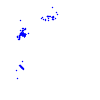
Particle: pion